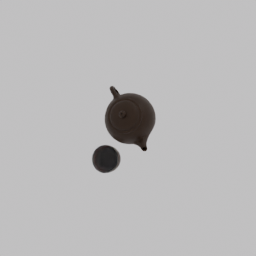
Label: tools